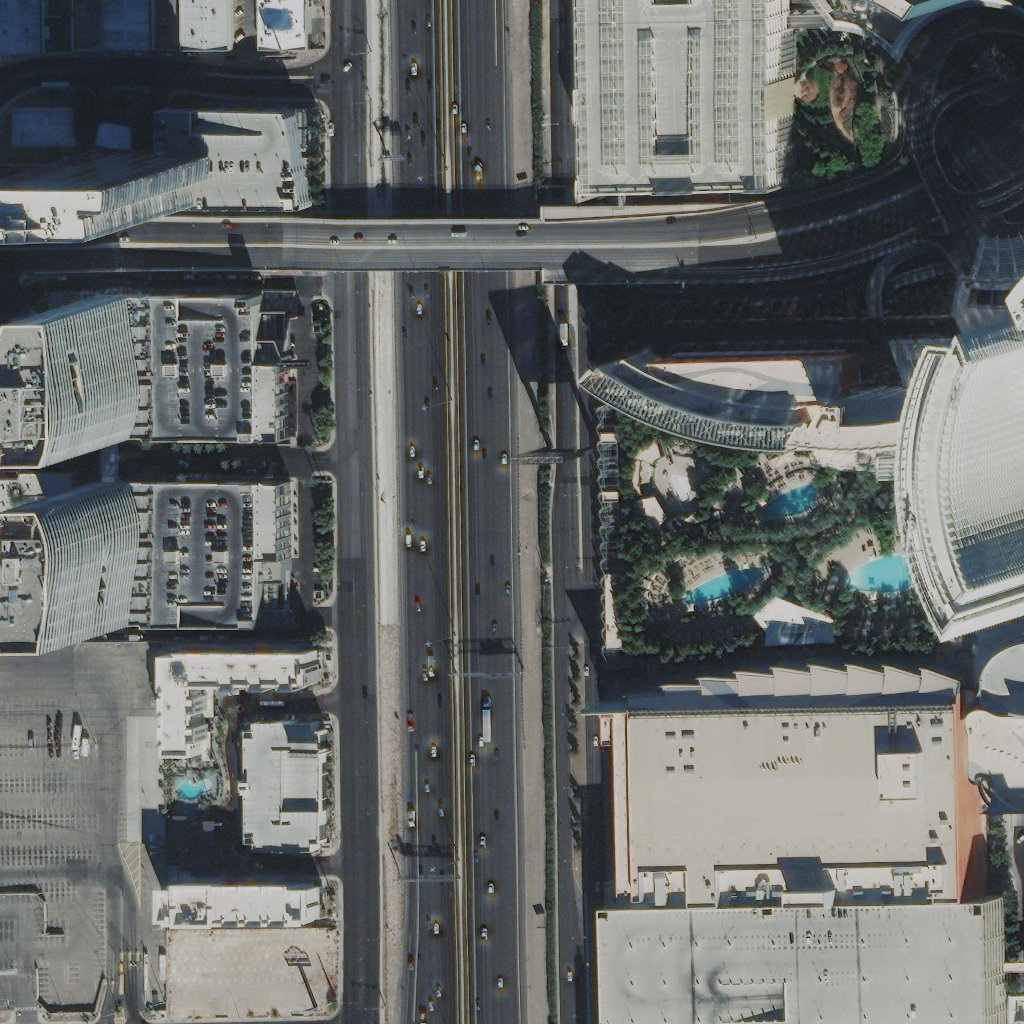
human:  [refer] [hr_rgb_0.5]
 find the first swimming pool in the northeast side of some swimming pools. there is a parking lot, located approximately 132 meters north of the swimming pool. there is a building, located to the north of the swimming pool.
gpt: <box>[[73, 46, 80, 51, 0]]</box>

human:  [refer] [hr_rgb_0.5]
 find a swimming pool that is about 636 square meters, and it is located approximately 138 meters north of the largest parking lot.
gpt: <box>[[82, 53, 89, 58, 0]]</box>